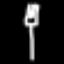
Label: fork